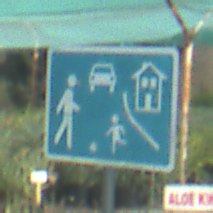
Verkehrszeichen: BeginnVerkehrsberuhigterBereich
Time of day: MorningAfternoon
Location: Roofed (Special)
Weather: PartlyCloudy
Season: NotSpecified
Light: Natural